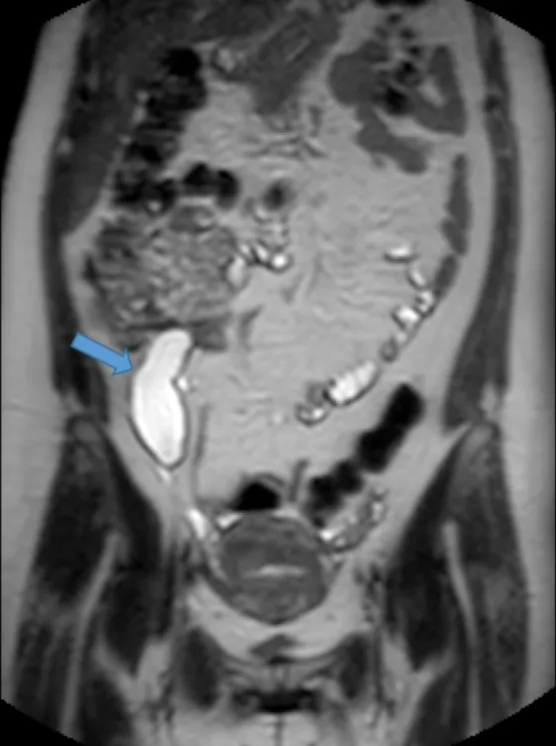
MRI of the abdomen showed: Sizable cyst-like measuring 7 x 4 x 3 cm in the right iliac fossa region, very close to the cecum and away from the right ovary and adnexa.
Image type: radiology (mri)